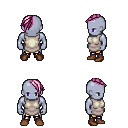
a pixel art fantasy rpg character, male body template, dark elf, purple skin, white tunic, gold greaves, pink long mohawk hairstyle, brown shoes, four views (front, back, left, right), 2x2 character sprite sheet, small pixel art, hard edges, no anti-aliasing